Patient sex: M
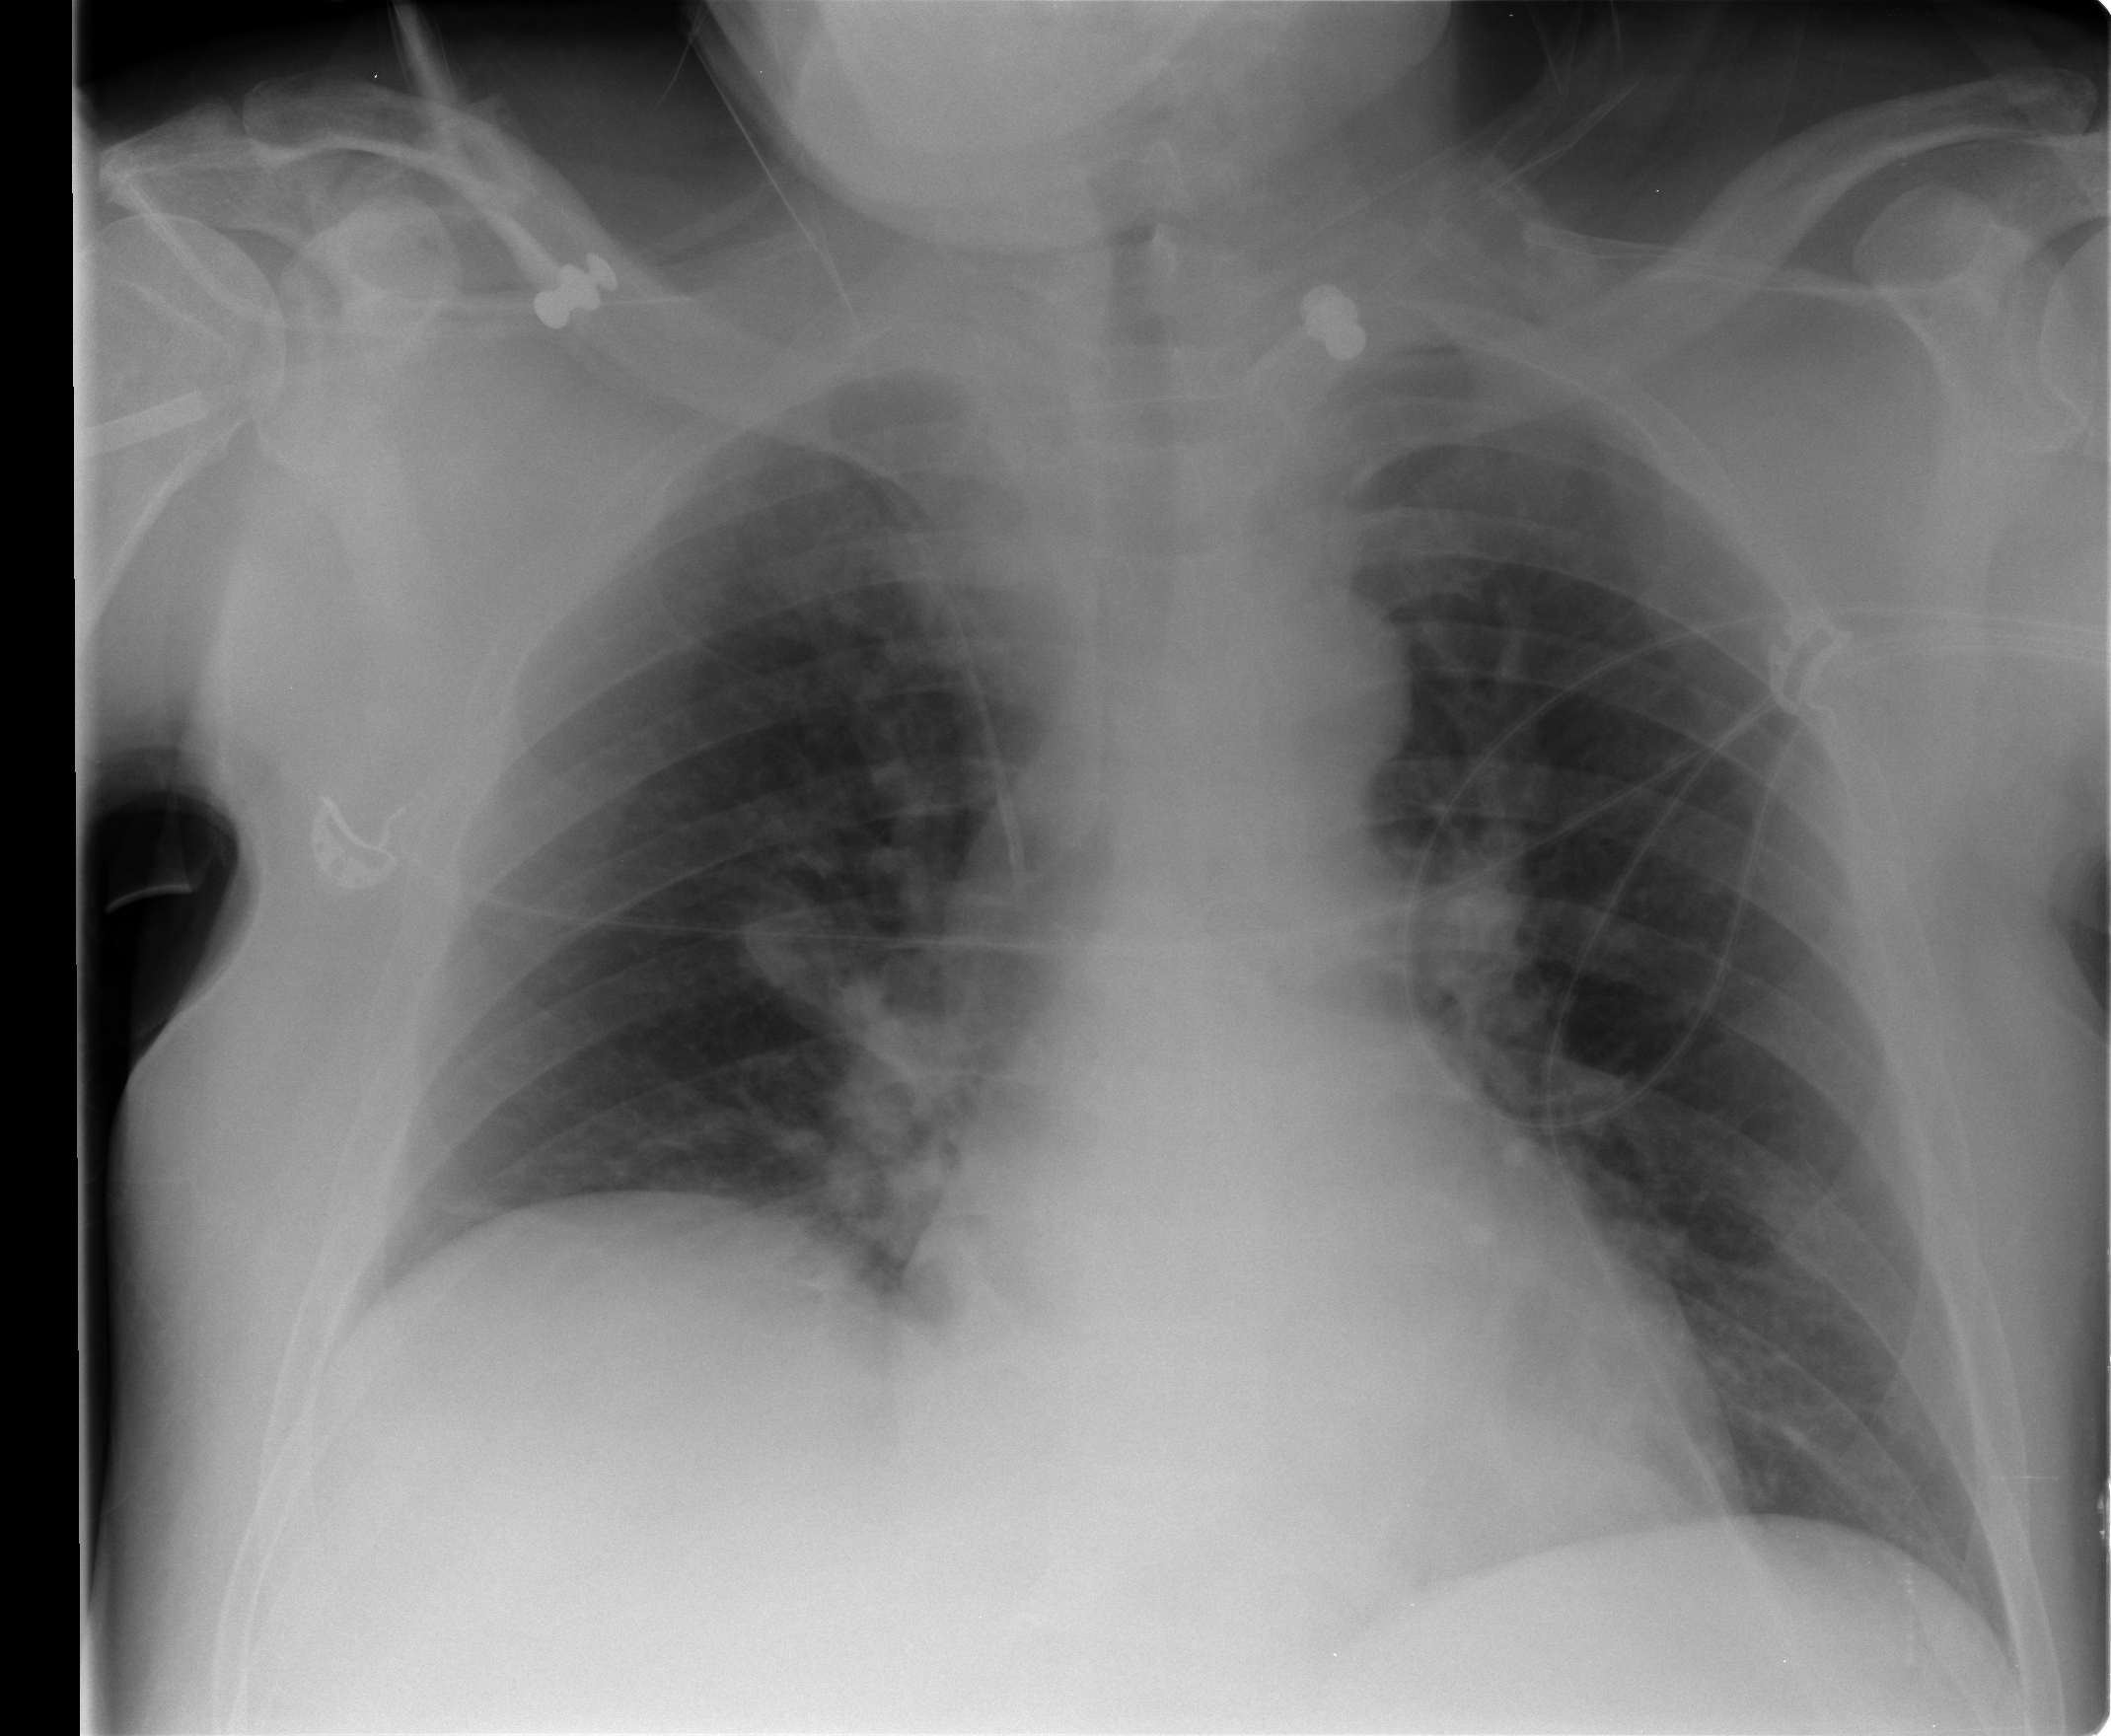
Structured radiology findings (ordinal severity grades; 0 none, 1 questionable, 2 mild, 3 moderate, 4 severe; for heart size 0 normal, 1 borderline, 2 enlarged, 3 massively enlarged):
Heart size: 0
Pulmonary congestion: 1
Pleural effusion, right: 0
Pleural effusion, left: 0
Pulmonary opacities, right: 0
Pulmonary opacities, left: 0
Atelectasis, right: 2
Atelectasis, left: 2